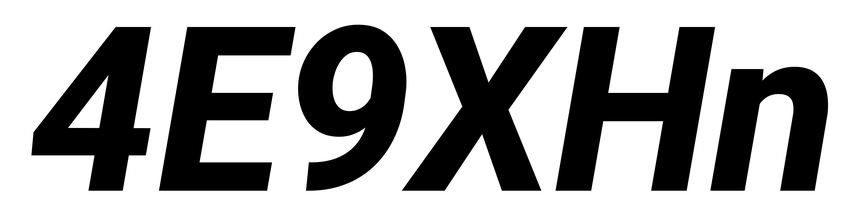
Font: Roboto-Italic_ExtraBold_Italic